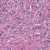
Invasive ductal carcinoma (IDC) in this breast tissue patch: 1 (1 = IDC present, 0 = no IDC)